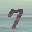
Label: 7